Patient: sex M, age 71
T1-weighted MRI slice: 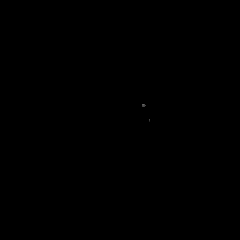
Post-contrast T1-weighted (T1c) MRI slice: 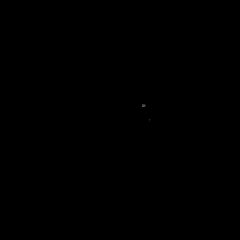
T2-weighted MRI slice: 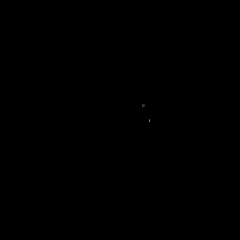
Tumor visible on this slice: no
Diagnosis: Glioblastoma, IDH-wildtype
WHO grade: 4